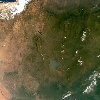
Label: land